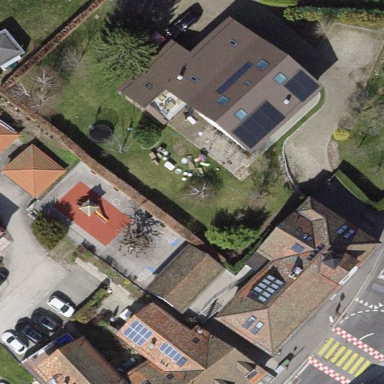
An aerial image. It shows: House with hipped roof.